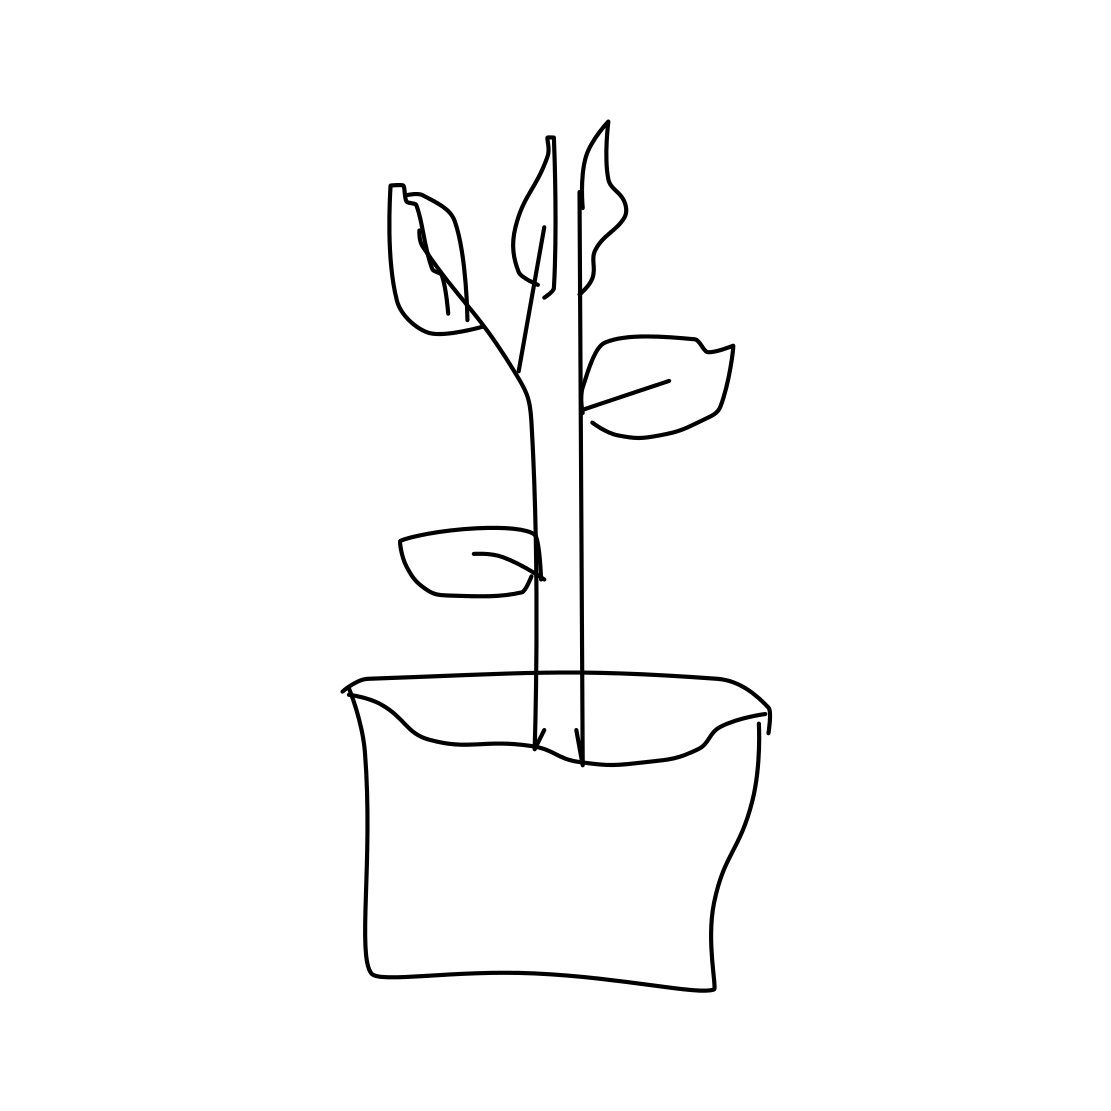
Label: potted plant